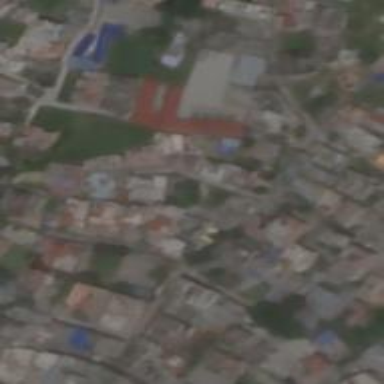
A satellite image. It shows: School.